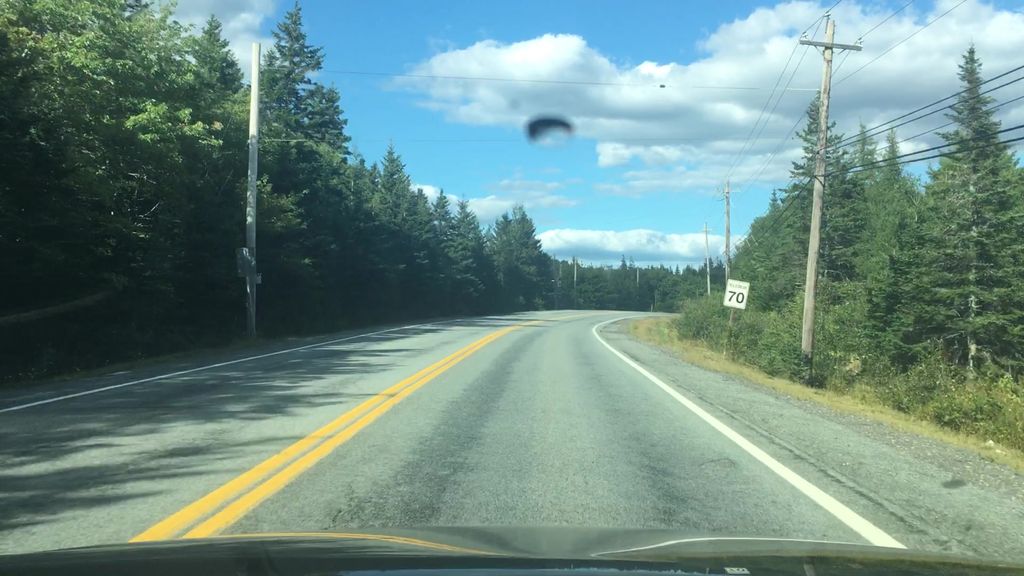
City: halifax